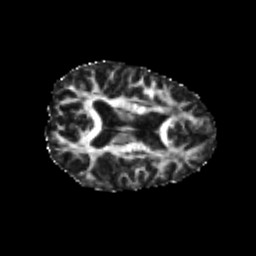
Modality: FA
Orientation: axial
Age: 23
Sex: female
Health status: healthy
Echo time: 0.074 s